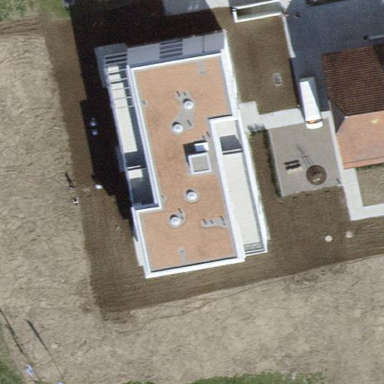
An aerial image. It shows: Building with flat roof.